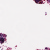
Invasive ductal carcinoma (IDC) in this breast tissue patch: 0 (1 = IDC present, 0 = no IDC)